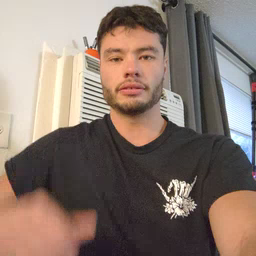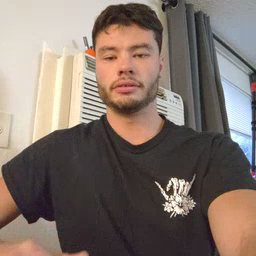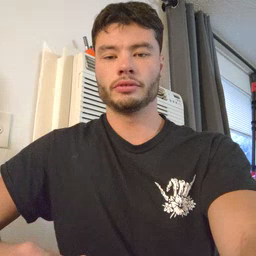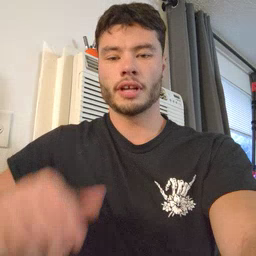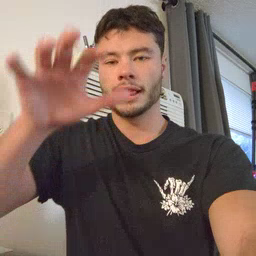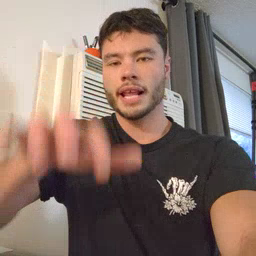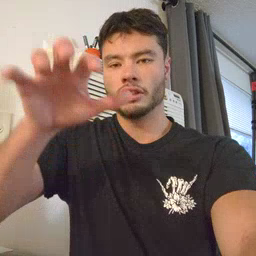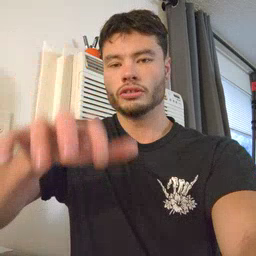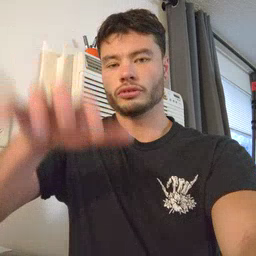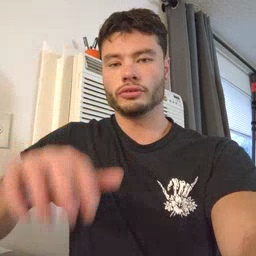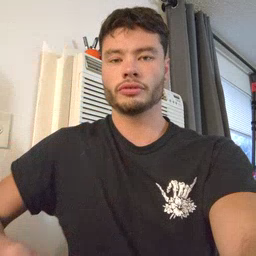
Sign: alligator